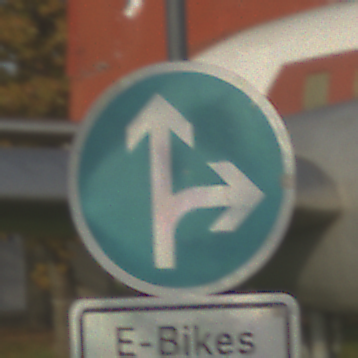
Verkehrszeichen: VorgeschriebeneFahrtrichtungGeradeausOderRechts
Zusatzzeichen unten: BesondereFahrzeugeUndTransportgueter13
Umgebung: Outdoor, Special
Tageszeit: SunriseSunset
Wetter: Clear
Licht: Natural
Jahreszeit: NotSpecified
Kontrast: MediumContrast